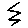
Label: zigzag